The image is an STFT spectrogram (time versus frequency) of a rolling-element bearing's vibration signal. Determine the bearing's health state. Answer with exactly one of: normal, inner_race, outer_race, ball.
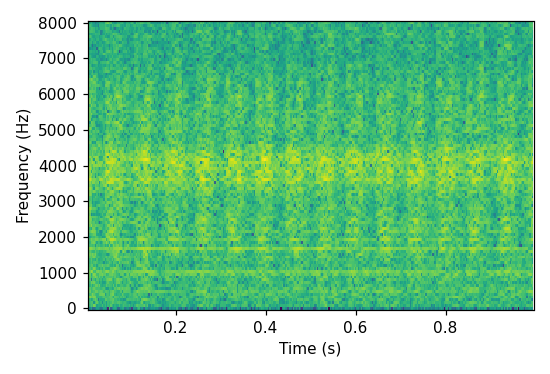
Answer: ball